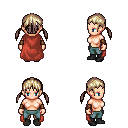
a pixel art fantasy rpg character, female body template, human, light skin, maroon cape, teal pants, white blonde twin-tailed hairstyle, leather bracers, black shoes, four views (front, back, left, right), 2x2 character sprite sheet, small pixel art, hard edges, no anti-aliasing